Question: gap in between browser window and footer

'''
#footer
{
text-align:center;
clear:both;
background: url("images/footer.png") repeat-x #8DC63F;
width:100%;
margin:0;
}
.footer-text
{
padding: 10px 0 0;
white-space:nowrap;
font-family:'Tahoma';
font-size:10pt;
color: #000000;
}
'''
HTML:
'''
<div id="footer">
<p class="footer-text">Home | Services | About Us | Products | Contact Us</p>
<p class="footer-text">2011 &copy; All Rights Reserved.</p>
<p class="footer-text">&nbsp;</p>
</div>
'''
Help me to remove the extra space between browser window and footer
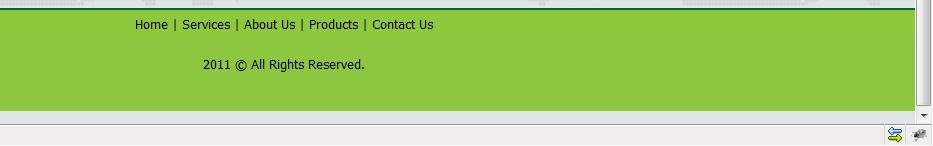
Answer: Try using overflow:hidden in #footer.
Also, It would be great if you give us a URL that shows the gap. The problem is that sometimes CSS rules can affect multiple elements, so it's hard to tell what's going on exactly without the entire code.
Hope that helps.